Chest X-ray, PA view. Patient: 65 years old, sex F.
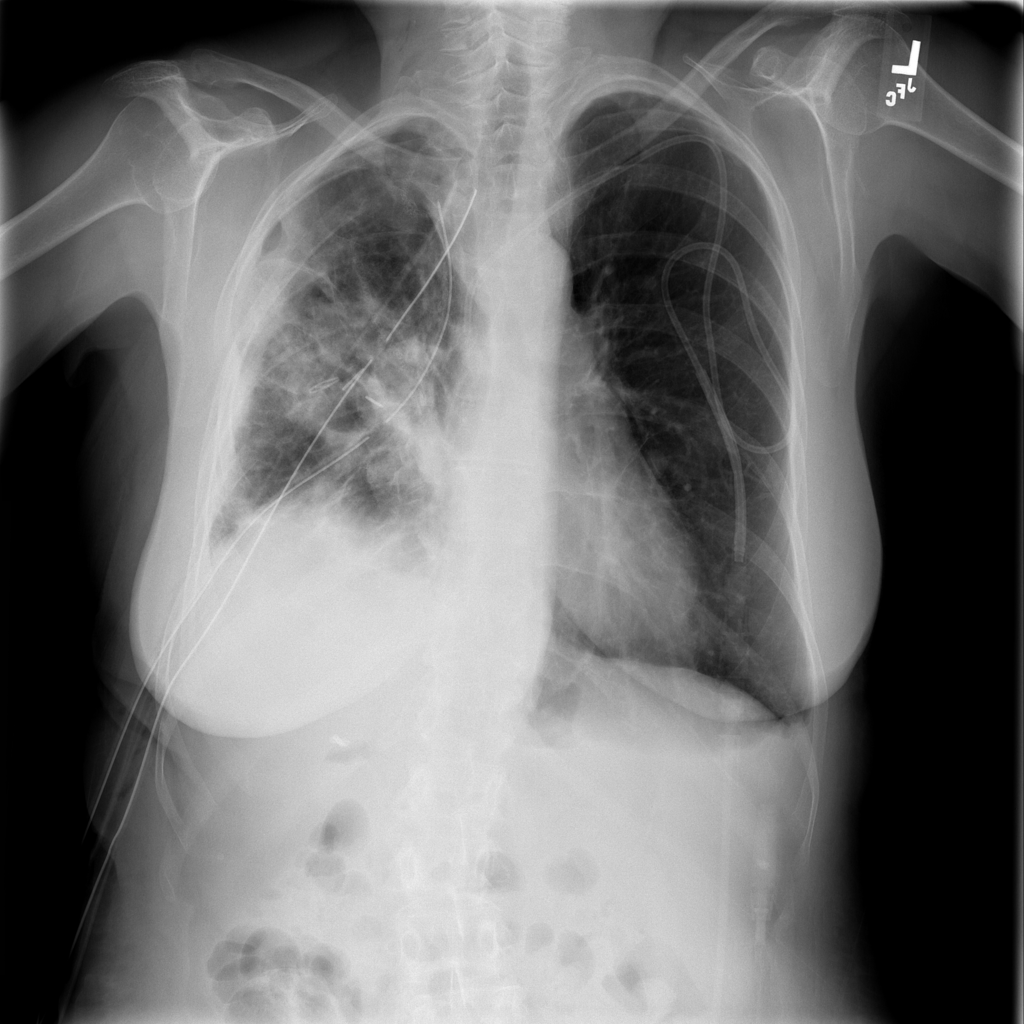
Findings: Atelectasis, Consolidation, Effusion, Infiltration